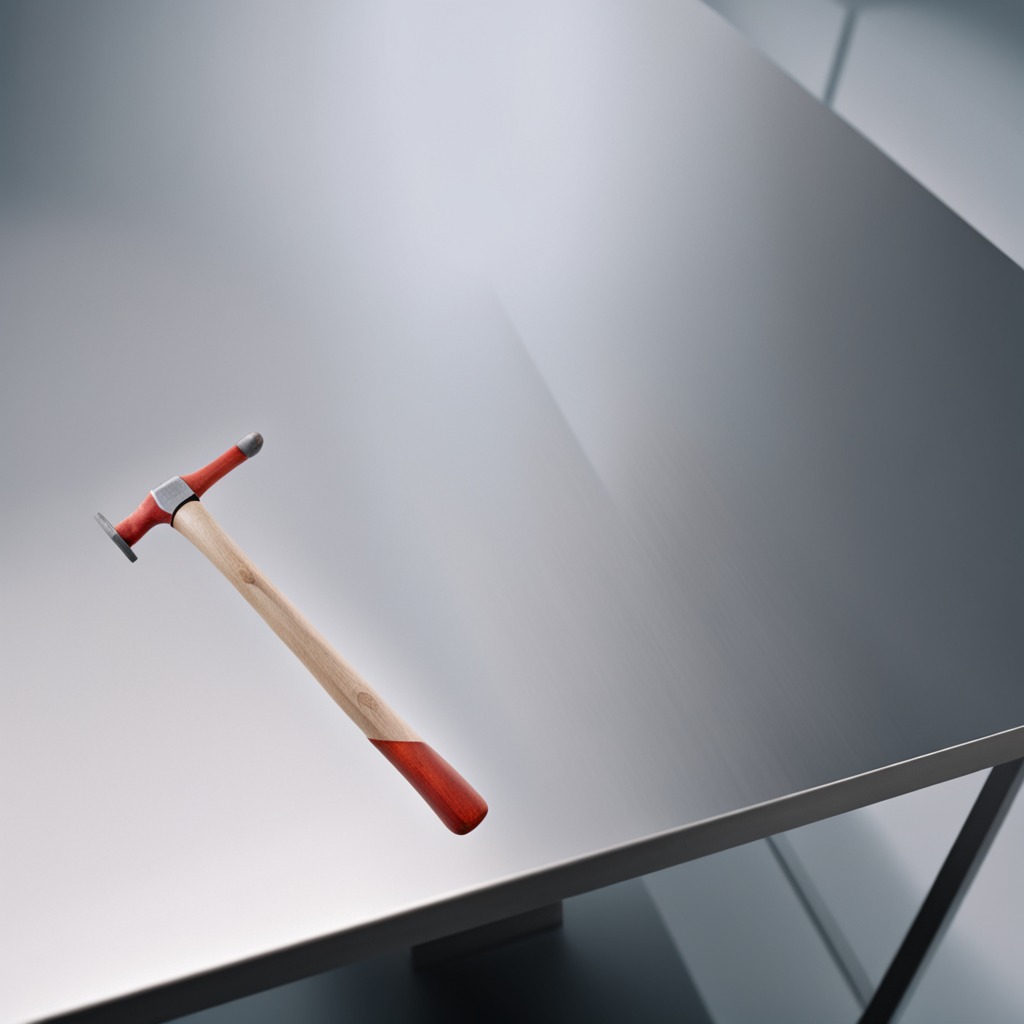
A hammer is lying on the stainless steel table in a high-end prototyping lab.